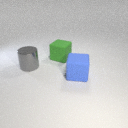
large green rubber cube behind large blue rubber cube